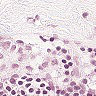
Metastatic tissue present: no